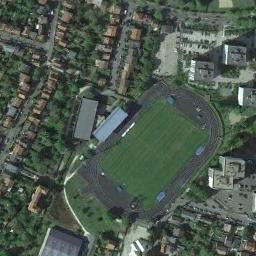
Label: ground_track_field